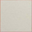
Piece: xx